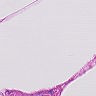
Metastatic tissue present: no